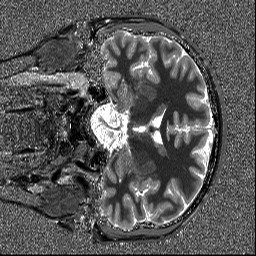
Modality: T1map
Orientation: coronal
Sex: male